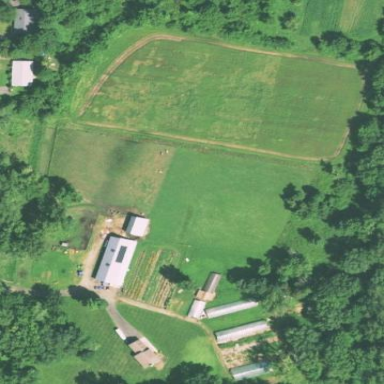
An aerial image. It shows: Farmland with agricultural activities.